Interaction volume radius: 5 \u00c5
Interaction volume height: 10 \u00c5
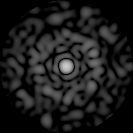
Disorder parameter: 0.8386